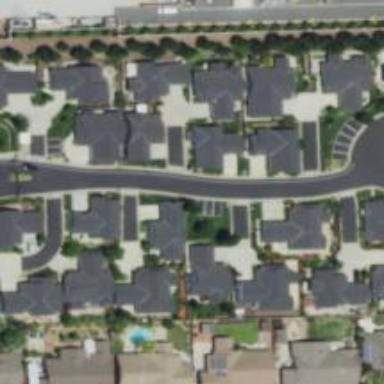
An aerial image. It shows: Living street.